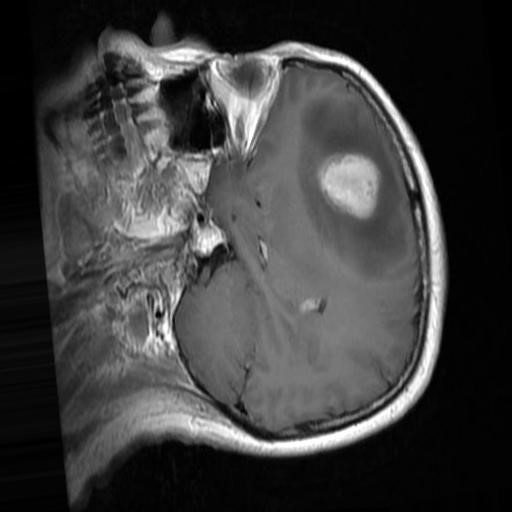
Label: brain_menin